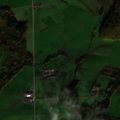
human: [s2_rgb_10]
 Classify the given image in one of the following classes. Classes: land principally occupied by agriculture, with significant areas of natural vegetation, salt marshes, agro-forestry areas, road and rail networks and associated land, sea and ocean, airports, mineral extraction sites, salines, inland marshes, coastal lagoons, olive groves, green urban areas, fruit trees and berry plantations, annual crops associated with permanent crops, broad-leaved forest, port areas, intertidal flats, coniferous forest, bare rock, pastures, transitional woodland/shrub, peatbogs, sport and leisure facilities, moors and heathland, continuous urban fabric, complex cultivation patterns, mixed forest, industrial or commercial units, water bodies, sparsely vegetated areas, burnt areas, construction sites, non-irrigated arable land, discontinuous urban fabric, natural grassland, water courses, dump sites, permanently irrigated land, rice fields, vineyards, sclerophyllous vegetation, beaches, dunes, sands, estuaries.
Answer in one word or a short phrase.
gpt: non-irrigated arable land, complex cultivation patterns, broad-leaved forest